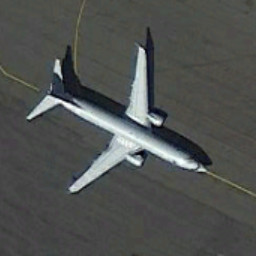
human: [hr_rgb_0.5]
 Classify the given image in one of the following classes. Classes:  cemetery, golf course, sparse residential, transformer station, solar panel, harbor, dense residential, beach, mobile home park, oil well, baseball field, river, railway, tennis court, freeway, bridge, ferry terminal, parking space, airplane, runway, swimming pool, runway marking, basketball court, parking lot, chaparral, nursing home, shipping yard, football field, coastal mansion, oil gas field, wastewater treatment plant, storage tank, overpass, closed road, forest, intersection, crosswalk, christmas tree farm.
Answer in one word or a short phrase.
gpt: airplane